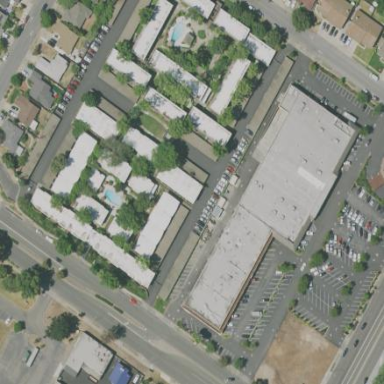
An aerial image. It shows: Retail area.